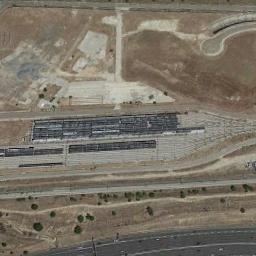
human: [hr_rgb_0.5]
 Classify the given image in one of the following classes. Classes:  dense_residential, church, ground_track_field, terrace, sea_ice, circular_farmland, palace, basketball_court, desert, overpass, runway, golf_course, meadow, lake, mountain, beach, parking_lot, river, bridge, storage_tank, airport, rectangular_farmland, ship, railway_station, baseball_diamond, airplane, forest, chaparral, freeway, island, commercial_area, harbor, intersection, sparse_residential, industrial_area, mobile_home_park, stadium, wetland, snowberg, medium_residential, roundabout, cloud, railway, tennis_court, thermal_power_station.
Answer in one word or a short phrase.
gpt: railway_station